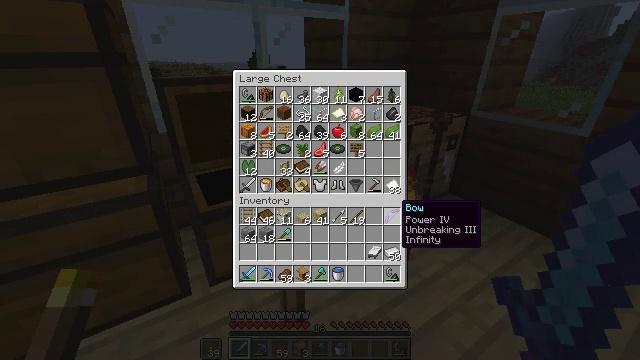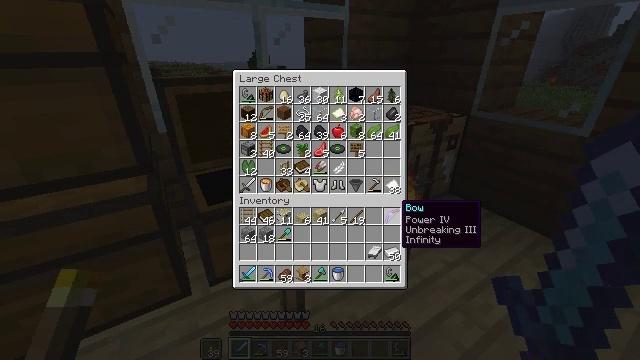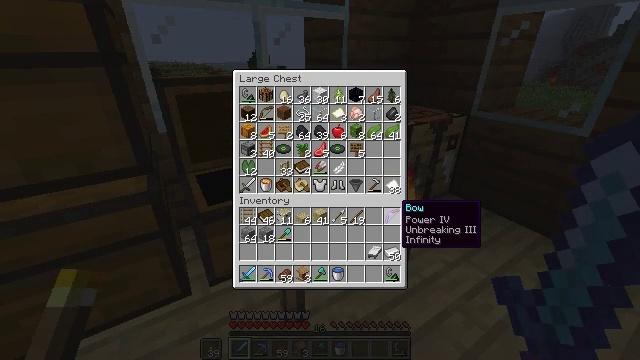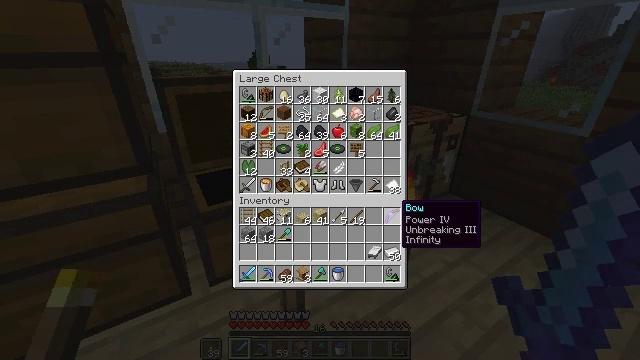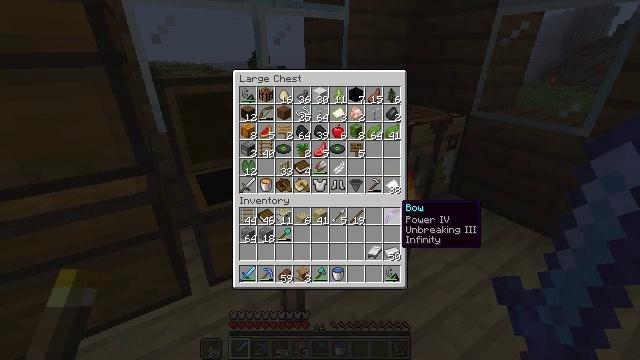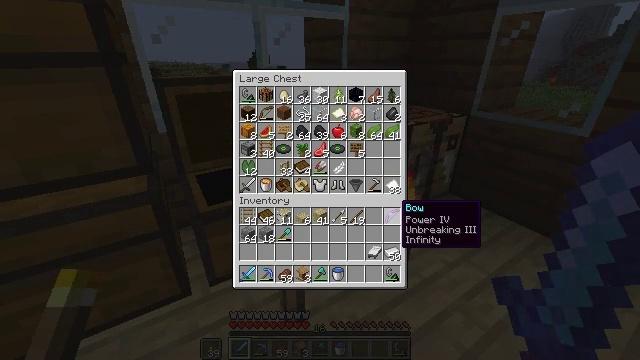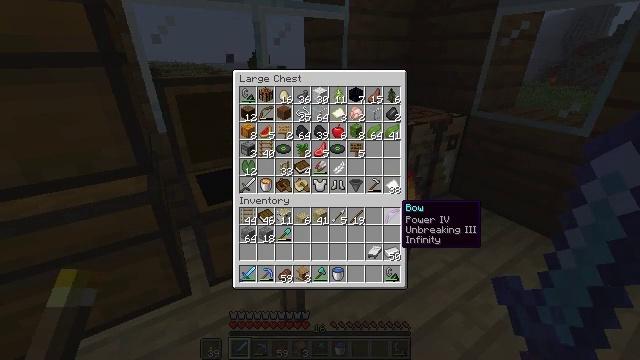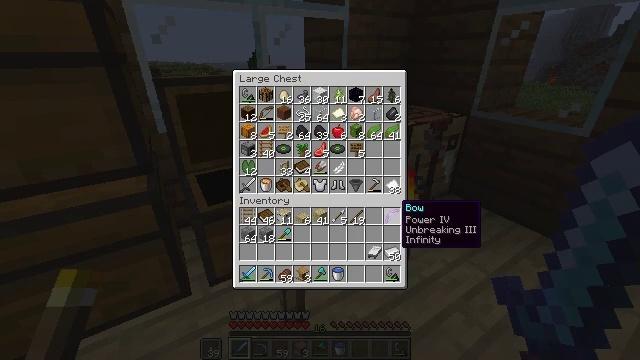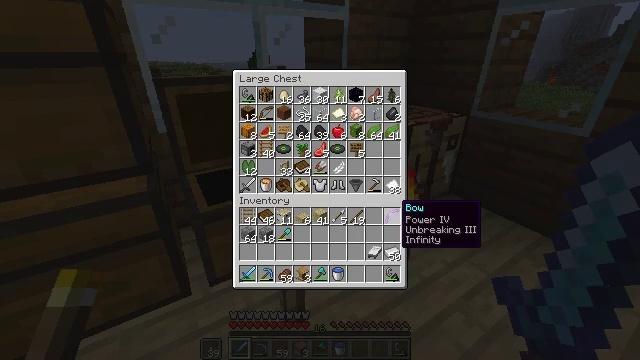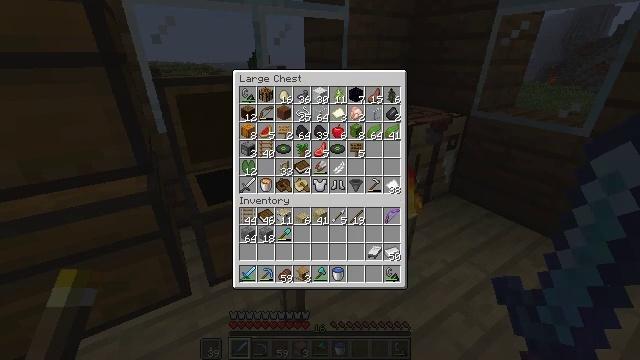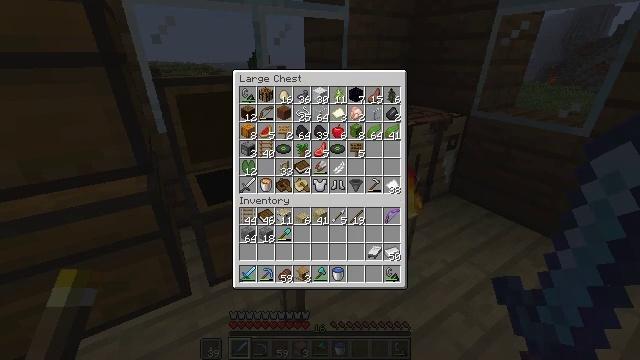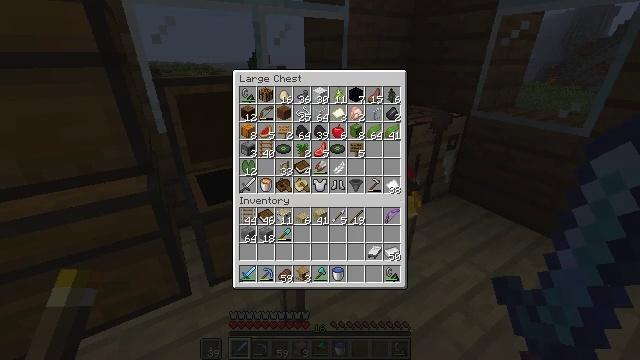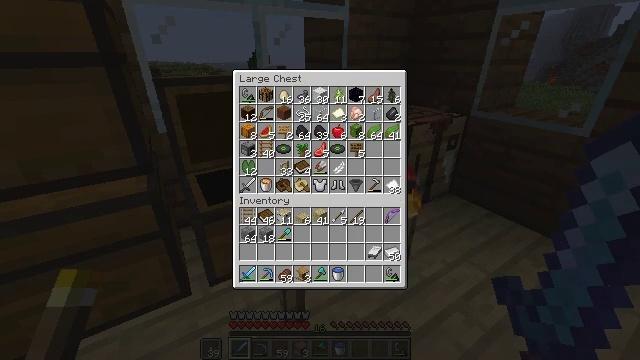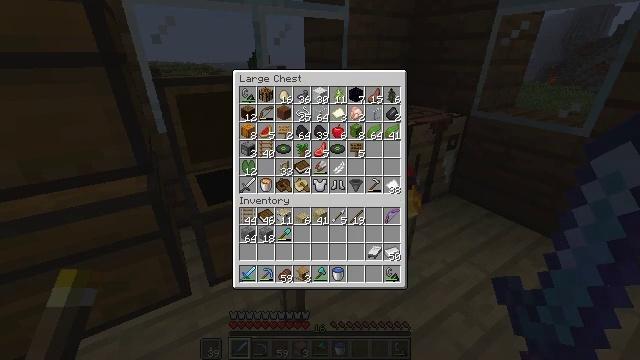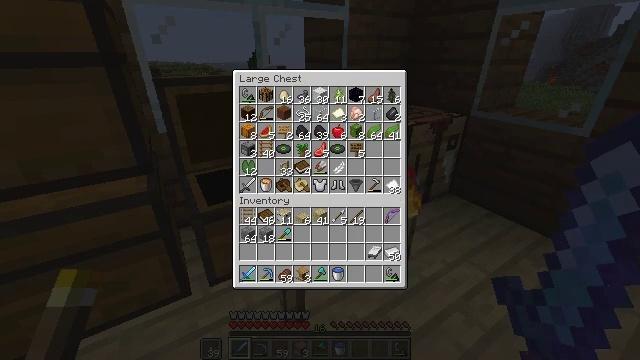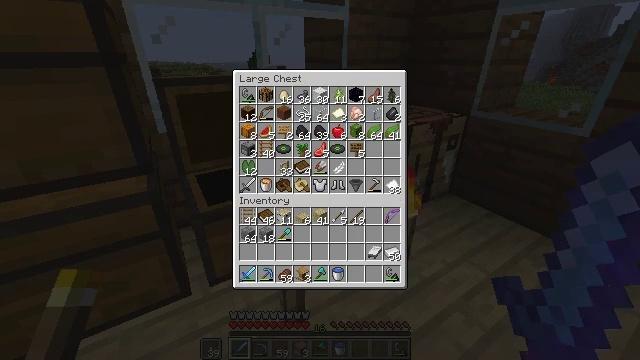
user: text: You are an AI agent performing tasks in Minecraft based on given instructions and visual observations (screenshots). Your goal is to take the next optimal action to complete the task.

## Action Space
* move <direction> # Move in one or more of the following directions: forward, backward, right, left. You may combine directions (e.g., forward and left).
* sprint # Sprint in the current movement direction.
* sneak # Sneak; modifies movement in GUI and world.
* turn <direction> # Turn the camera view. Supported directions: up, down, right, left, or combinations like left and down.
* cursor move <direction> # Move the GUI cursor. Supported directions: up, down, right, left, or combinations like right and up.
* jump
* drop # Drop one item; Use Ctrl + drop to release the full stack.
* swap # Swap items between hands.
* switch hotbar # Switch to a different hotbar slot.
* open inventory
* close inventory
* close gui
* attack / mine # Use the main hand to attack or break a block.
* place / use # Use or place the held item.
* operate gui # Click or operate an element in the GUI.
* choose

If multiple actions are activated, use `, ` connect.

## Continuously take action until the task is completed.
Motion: motion action
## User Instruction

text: Dismantle the stonecutter.
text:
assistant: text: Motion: no_op
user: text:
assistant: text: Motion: no_op
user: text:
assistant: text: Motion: no_op
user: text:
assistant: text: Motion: no_op
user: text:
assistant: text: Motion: no_op
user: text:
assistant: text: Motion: no_op
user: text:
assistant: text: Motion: no_op
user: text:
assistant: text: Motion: no_op
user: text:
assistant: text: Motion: turn right
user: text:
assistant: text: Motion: turn right and up
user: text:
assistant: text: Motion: turn up
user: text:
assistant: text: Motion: no_op
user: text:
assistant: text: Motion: no_op
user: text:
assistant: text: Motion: no_op
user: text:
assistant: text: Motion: turn left
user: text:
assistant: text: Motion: turn left and down
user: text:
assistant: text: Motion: turn left and up
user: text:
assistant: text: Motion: turn left and up
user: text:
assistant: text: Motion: turn left and up
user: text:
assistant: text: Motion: no_op
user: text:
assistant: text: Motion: turn left and down
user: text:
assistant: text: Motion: turn left and down
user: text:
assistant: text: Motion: turn left and down
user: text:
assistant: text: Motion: turn left and down
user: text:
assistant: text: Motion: turn left
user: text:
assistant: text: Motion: use / place
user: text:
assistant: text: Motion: use / place
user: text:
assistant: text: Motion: no_op
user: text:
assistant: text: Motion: no_op
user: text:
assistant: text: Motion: no_op